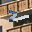
Label: 2